Field crop: maize
Growth stage: 1
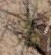
Species: salsola